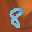
Label: 8